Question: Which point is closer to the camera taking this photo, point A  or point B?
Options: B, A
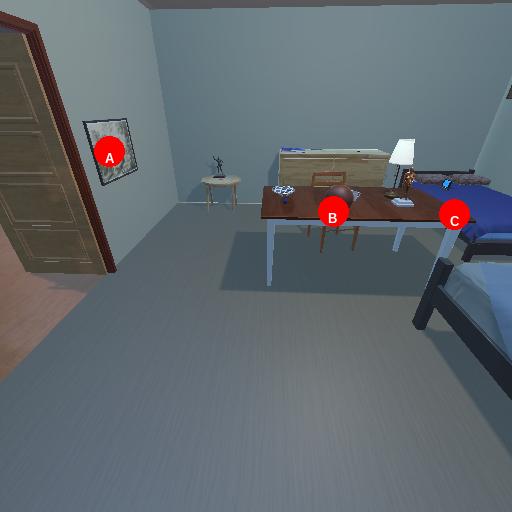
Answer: B